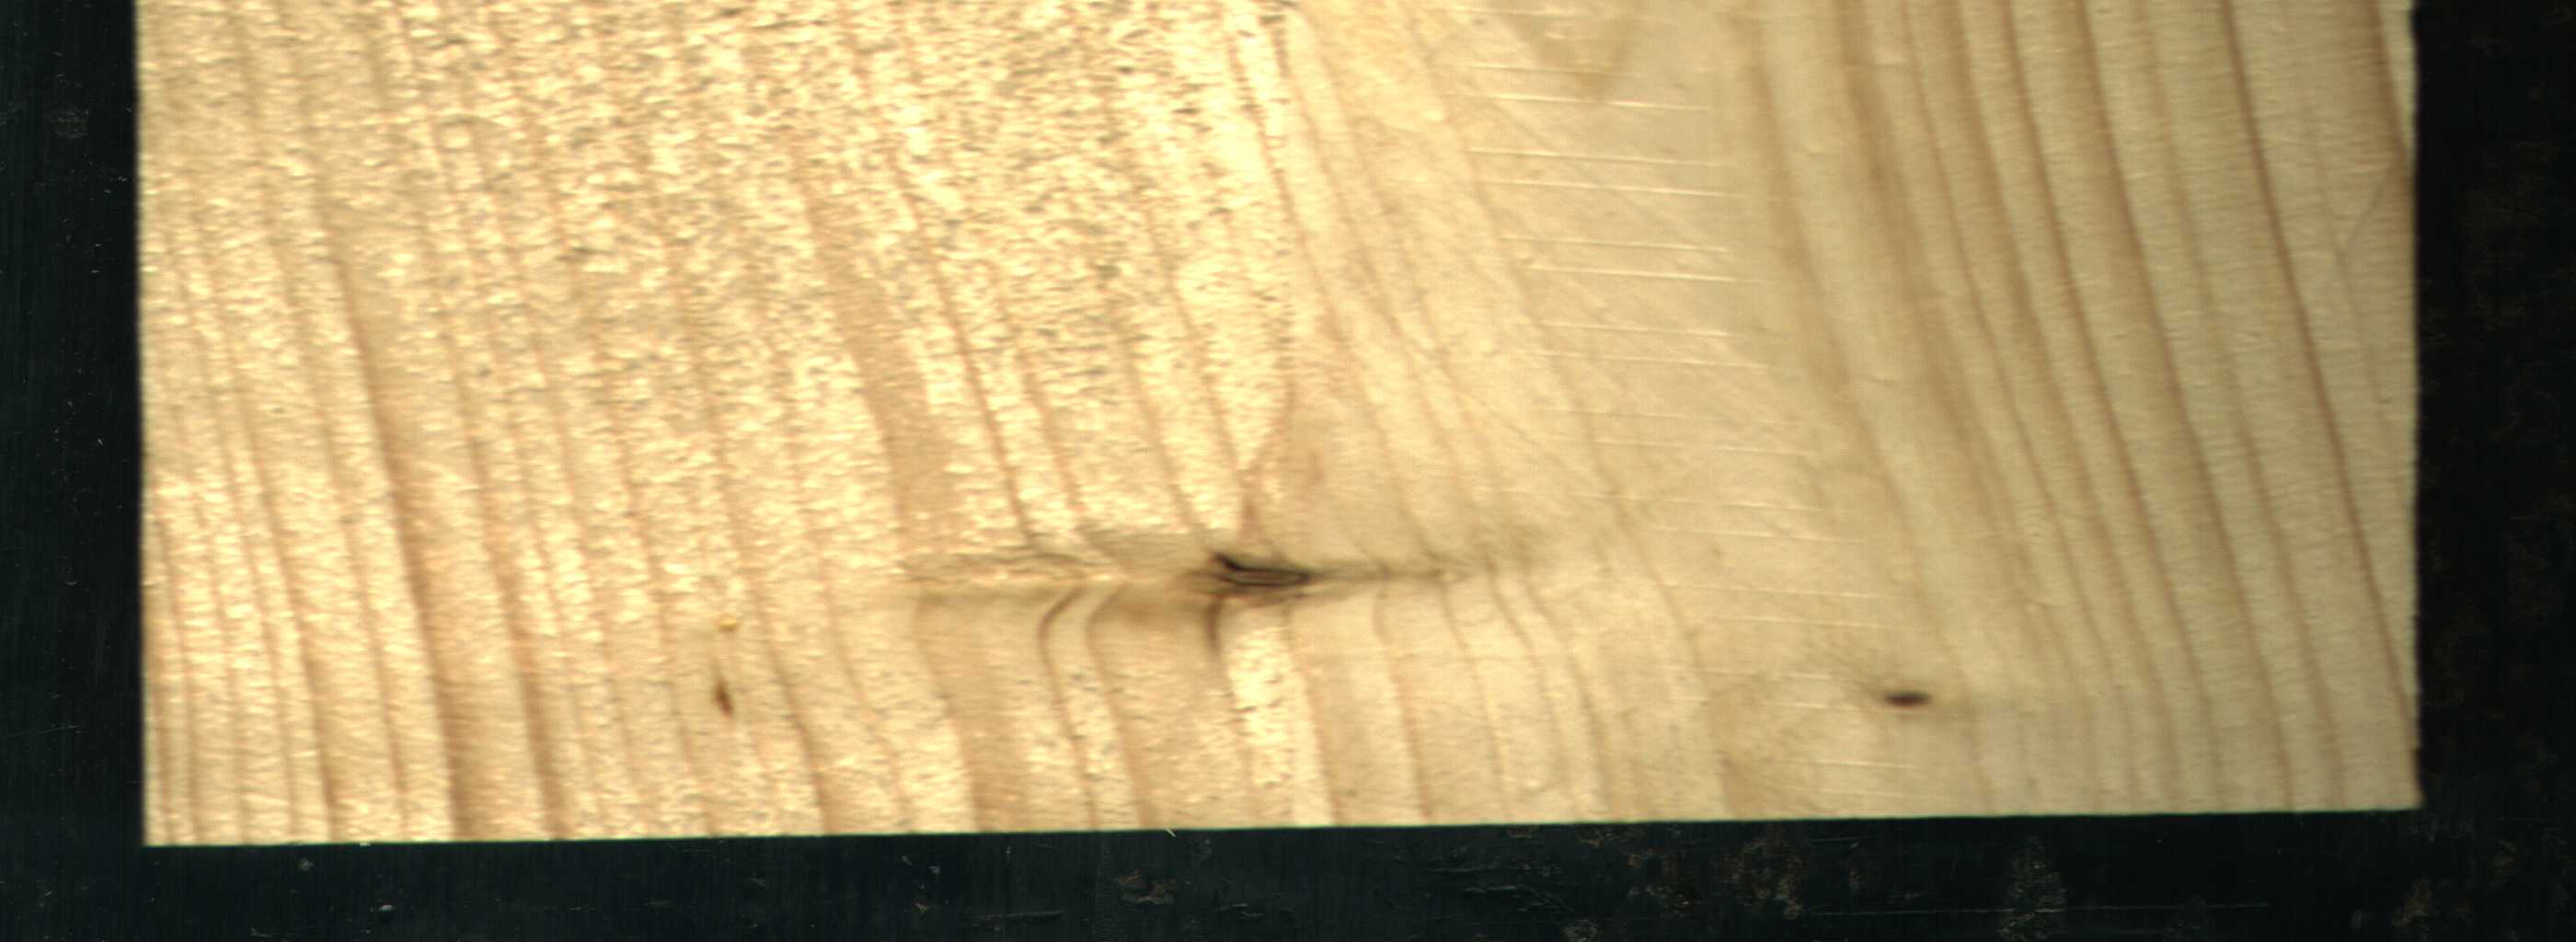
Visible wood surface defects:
Dead_Knot
Live_Knot